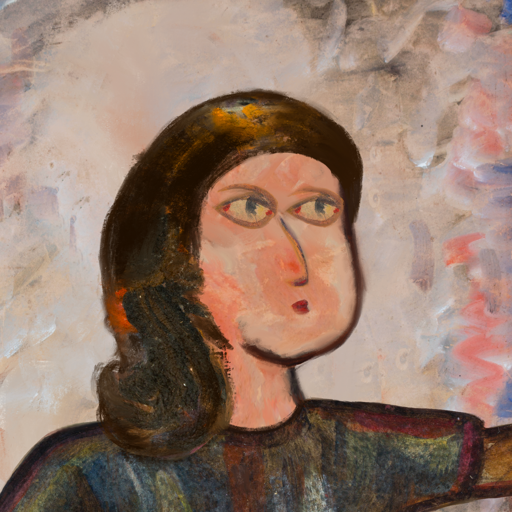
Background: Roy_Bahadur, Head And Neck Side: Roy_Bahadur, Face Side: GypsyMother, Bust: Mosgoul, Hair Side: Gypsy_Queen, Head Accessory: Blank, Second Necklace: Blank, Necklace: Blank, Baby: Blank